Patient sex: M
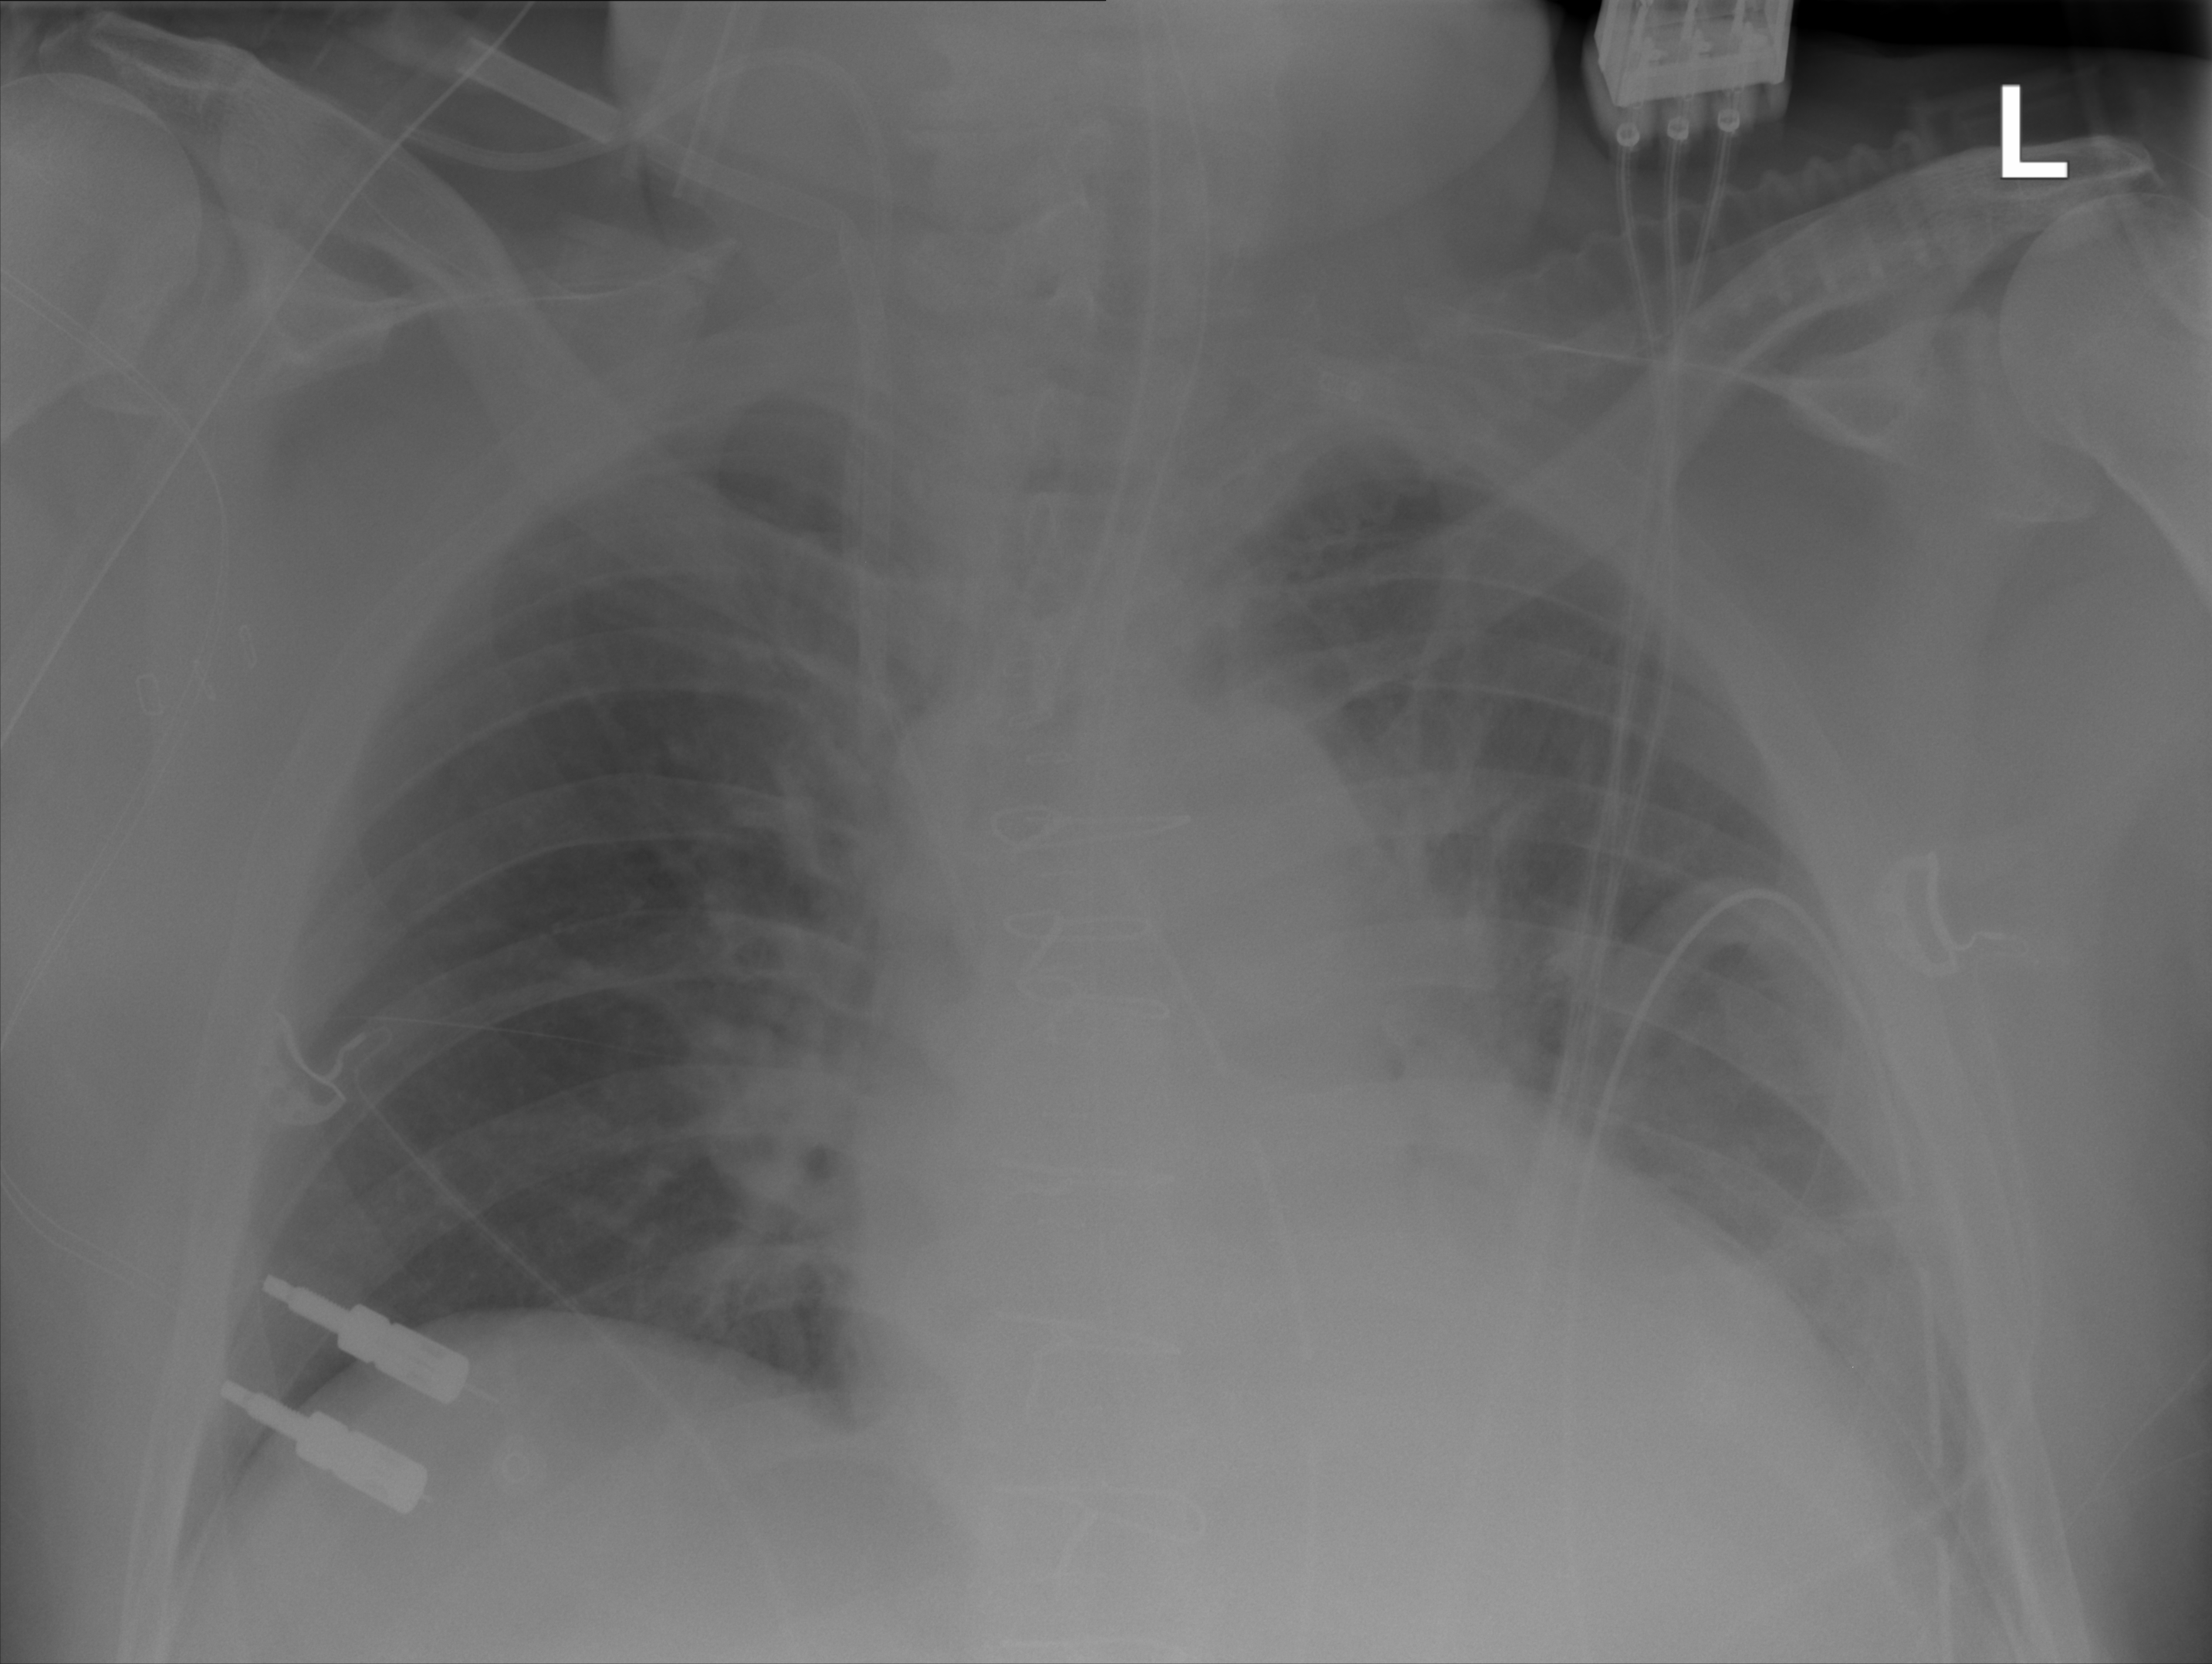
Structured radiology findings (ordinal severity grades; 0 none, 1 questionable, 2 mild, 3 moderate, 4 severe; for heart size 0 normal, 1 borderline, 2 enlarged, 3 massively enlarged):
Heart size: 2
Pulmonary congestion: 2
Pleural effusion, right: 0
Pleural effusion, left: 2
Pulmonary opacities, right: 0
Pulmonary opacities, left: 2
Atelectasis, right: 0
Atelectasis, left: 2